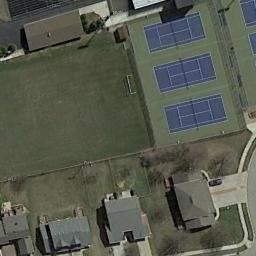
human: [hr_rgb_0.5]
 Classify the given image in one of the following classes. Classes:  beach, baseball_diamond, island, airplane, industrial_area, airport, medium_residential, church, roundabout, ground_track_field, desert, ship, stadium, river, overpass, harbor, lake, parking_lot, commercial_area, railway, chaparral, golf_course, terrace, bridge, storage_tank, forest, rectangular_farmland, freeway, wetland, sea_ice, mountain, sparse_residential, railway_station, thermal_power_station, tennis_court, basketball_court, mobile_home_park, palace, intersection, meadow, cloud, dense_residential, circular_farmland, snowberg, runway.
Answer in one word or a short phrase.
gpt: tennis_court